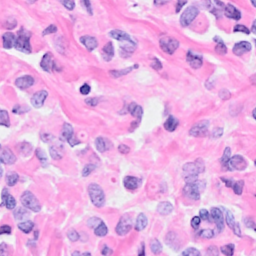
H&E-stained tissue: Breast